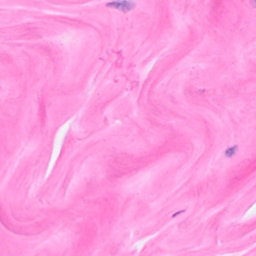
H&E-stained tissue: Breast